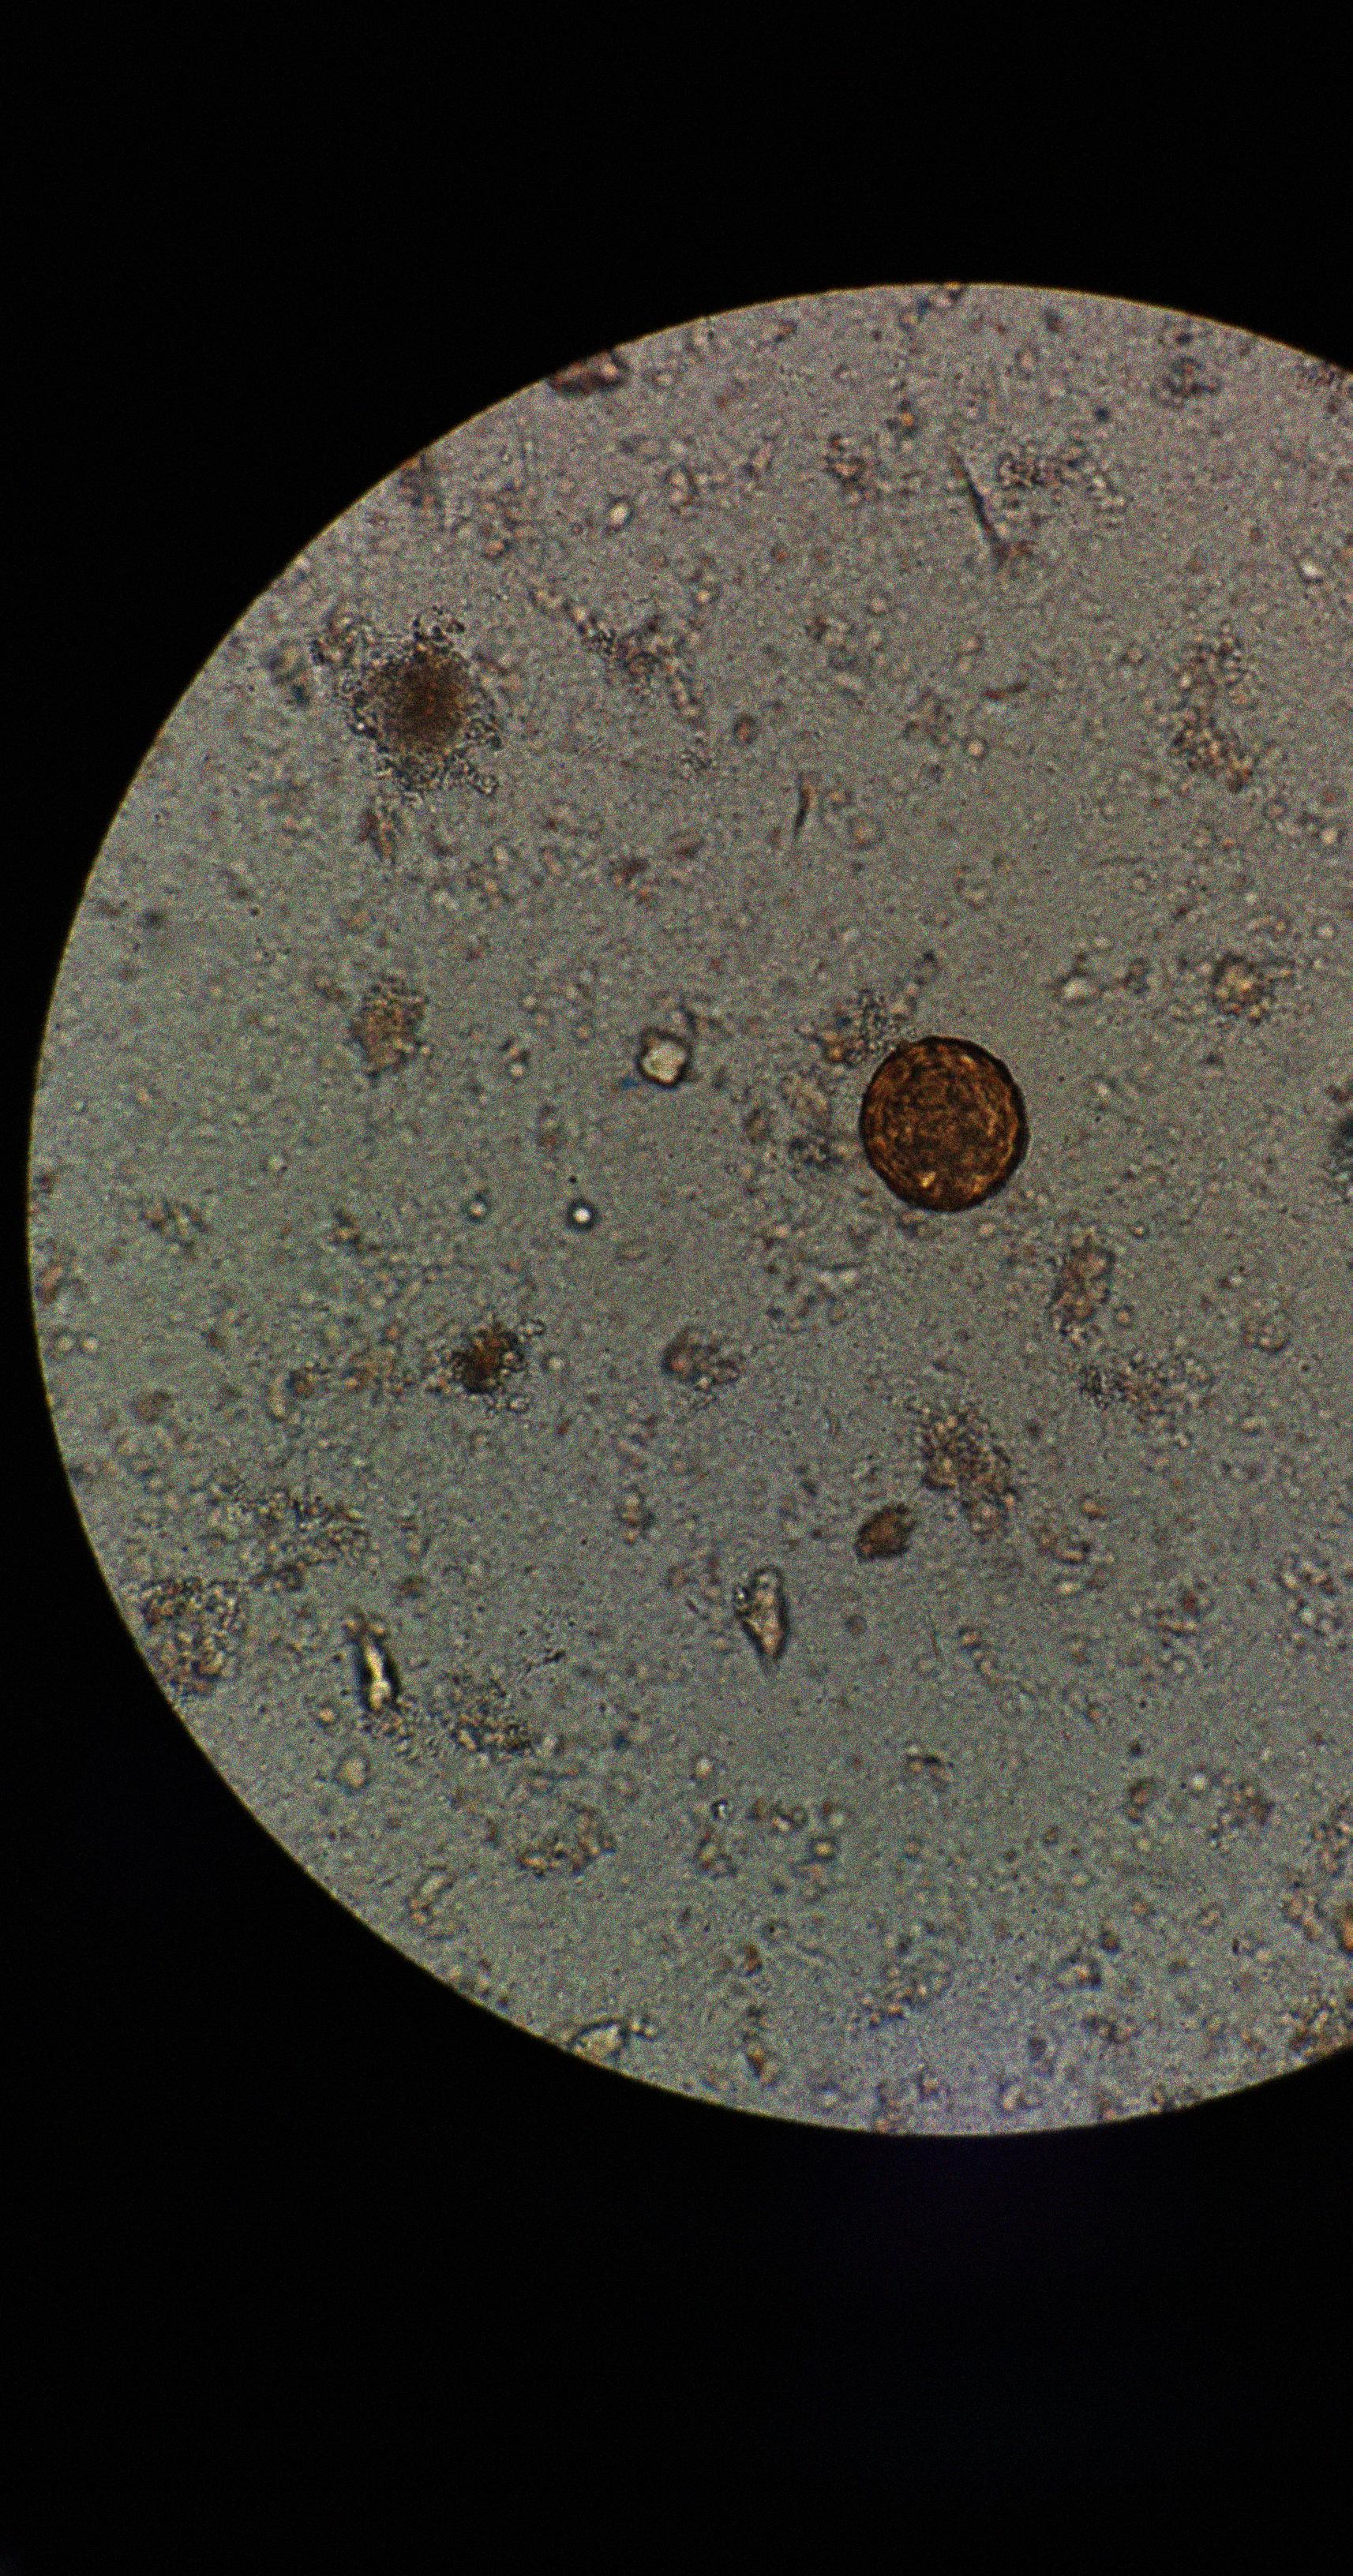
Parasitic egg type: Ascaris lumbricoides